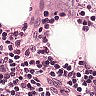
Metastatic tissue present: no